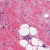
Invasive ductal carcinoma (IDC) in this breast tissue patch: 1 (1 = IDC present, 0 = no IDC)